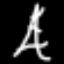
Label: The Eiffel Tower